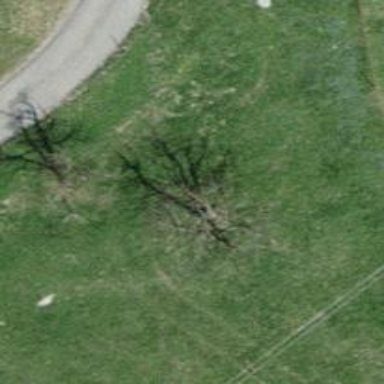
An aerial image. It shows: Single tag "natural: tree."